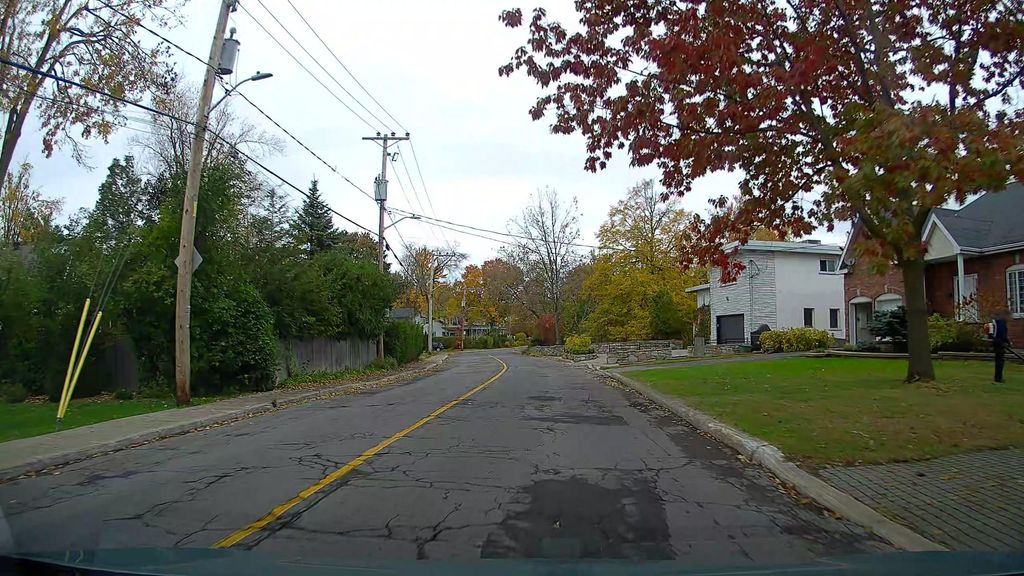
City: montreal